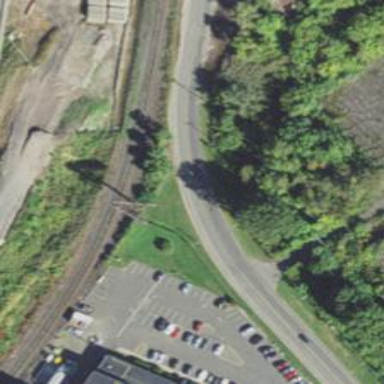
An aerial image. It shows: Abandoned railway siding.